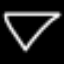
Label: diamond